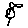
Label: bird